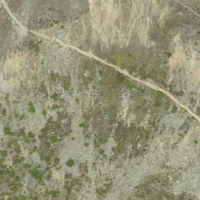
EUNIS habitat code: 31
Species observed at this site:
Geum montanum